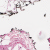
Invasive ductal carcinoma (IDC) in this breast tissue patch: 0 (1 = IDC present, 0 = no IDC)